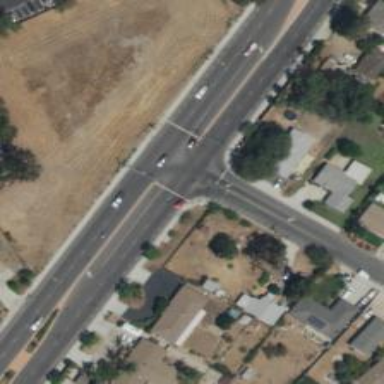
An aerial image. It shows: Secondary road with separate asphalt sidewalk.